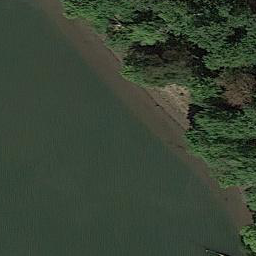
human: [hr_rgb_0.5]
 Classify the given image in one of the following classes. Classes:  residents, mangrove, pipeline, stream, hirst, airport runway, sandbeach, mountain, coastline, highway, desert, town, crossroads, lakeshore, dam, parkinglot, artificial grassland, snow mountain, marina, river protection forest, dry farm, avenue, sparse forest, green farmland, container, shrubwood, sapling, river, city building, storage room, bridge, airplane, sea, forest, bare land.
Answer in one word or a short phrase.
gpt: river protection forest